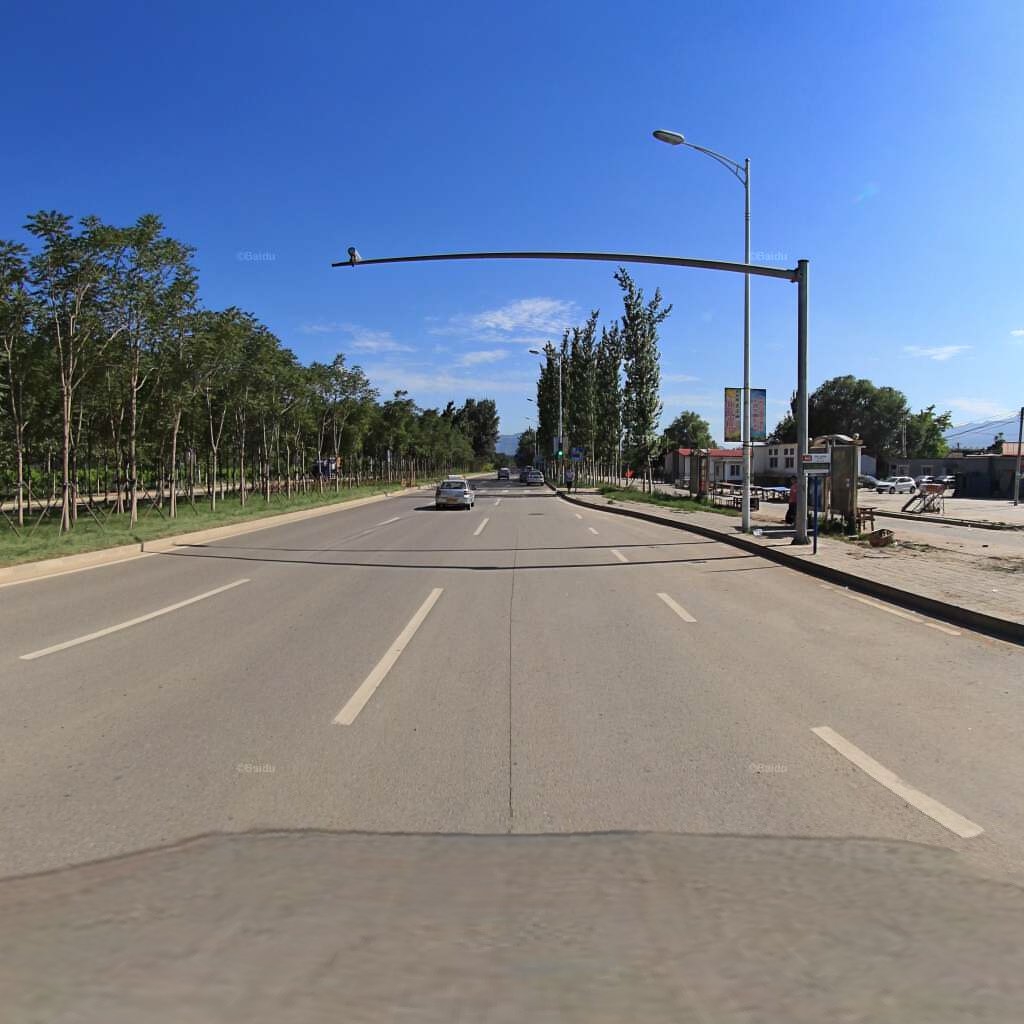
Region: Haidian
Road damage annotations: longitudinal crack